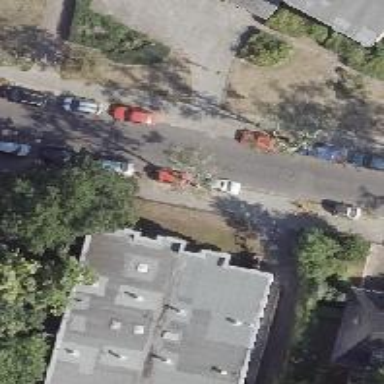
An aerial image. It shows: Residential road with asphalt surface. There are separate sidewalks on both sides.